Aerial crown-view tile of a tropical tree (Barro Colorado Island, Panama), acquired 20241112:
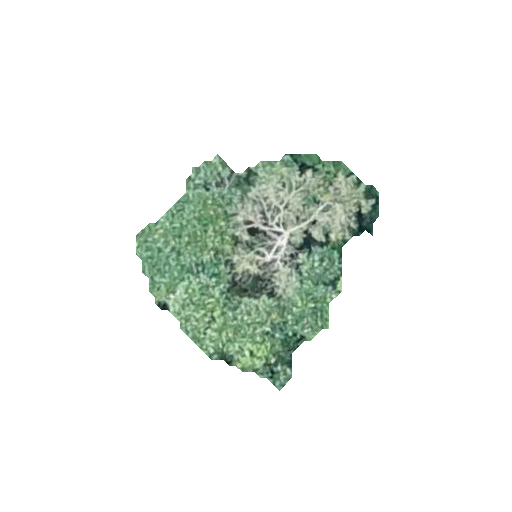
Species: Cordia alliodora
GBIF accepted scientific name: Cordia alliodora
Crown area: 55.571 m²